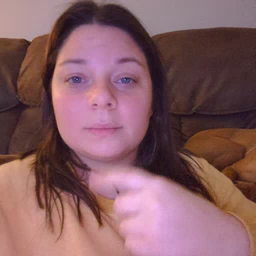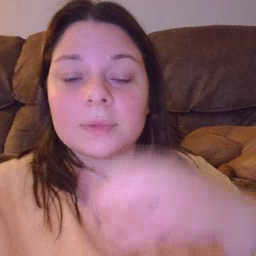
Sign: hair